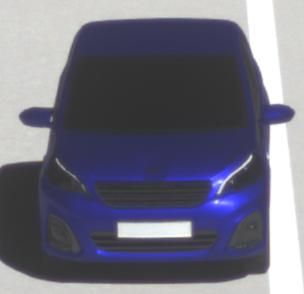
Make: Peugeot
Model: 108 1.0 VTi 68
Detailed model: 108
Model produced from: 2015/03
Model produced until: 2016/10
Doors: 3
Color: blue
Road condition: dry road
Daytime: midday
Contrast: high contrast